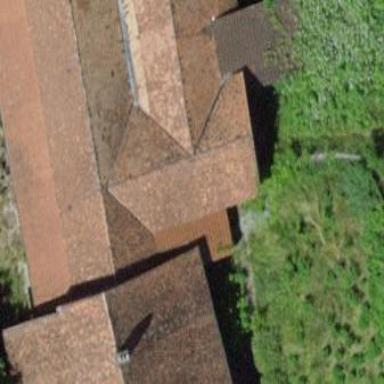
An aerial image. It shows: Farm building.